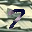
Label: 7